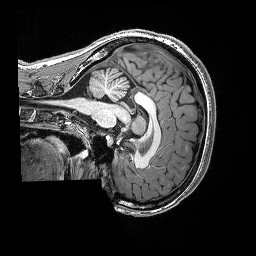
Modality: T1w
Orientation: sagittal
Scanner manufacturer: siemens
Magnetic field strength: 3 T
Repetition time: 2.53 s
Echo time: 0.0033 s